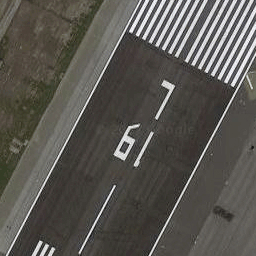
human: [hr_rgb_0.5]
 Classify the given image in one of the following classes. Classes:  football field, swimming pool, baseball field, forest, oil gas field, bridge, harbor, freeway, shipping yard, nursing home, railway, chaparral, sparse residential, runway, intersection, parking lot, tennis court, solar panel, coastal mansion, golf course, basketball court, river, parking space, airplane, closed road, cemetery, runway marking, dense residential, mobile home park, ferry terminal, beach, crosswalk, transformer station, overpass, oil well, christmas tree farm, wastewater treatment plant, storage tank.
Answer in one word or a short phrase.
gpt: runway